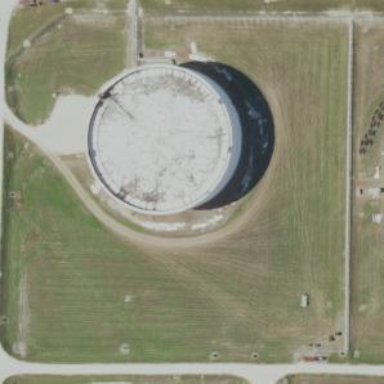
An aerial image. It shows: Storage tank that is man-made.